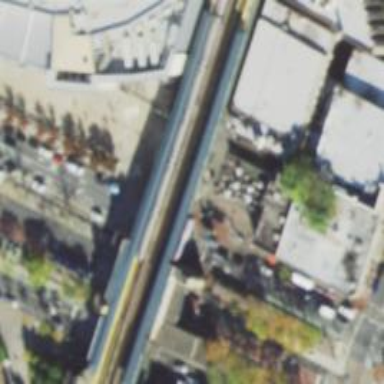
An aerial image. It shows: Bridge leading to railway platform for public transport.